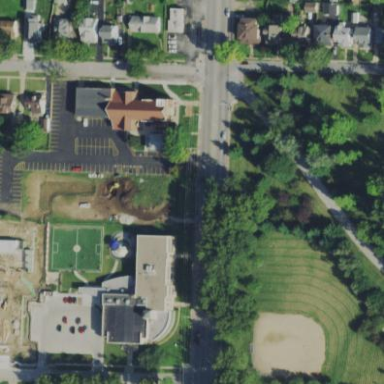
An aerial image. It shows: School.